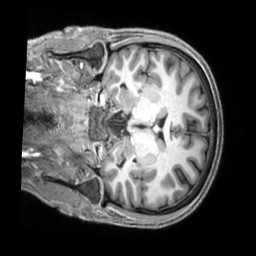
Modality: T1w
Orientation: coronal
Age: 28
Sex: male
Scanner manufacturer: siemens
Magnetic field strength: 3 T
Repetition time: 2.3 s
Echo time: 0.00229 s